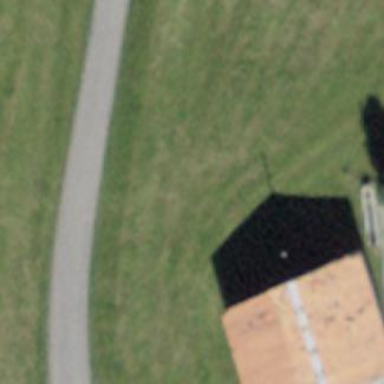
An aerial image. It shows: Barn.